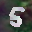
Label: 5